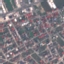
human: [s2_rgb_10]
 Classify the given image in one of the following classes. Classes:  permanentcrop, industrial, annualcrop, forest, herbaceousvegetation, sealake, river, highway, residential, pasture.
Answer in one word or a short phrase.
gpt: Residential